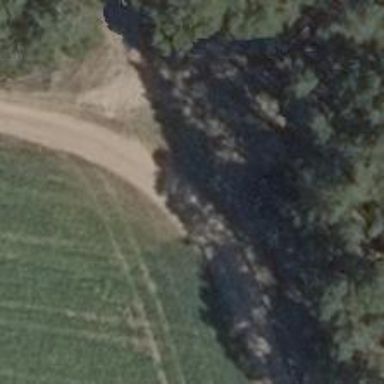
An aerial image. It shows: Track road with grade4 tracktype.